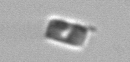
Label: Bacillariophyceae_morphotype1